Interaction volume radius: 10 \u00c5
Interaction volume height: 10 \u00c5
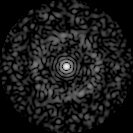
Disorder parameter: 0.7659